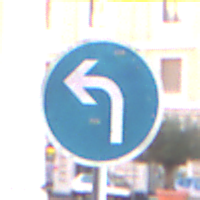
Verkehrszeichen: VorgeschriebeneFahrtrichtungLinks
Umgebung: Outdoor, Urban
Tageszeit: SunriseSunset
Wetter: Clear
Licht: Natural
Jahreszeit: NotSpecified
Kontrast: MediumContrast